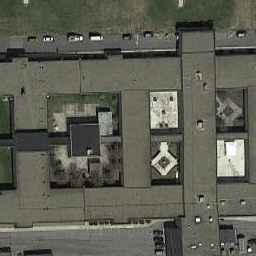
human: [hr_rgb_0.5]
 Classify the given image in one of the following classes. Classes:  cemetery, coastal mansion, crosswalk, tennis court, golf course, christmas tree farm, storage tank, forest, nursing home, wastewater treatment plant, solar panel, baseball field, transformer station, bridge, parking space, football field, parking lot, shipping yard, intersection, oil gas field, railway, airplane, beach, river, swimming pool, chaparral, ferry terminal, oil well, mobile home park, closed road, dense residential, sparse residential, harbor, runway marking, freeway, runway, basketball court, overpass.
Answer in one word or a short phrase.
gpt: nursing home